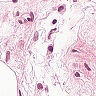
Metastatic tissue present: no